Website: lowes
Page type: billing-address
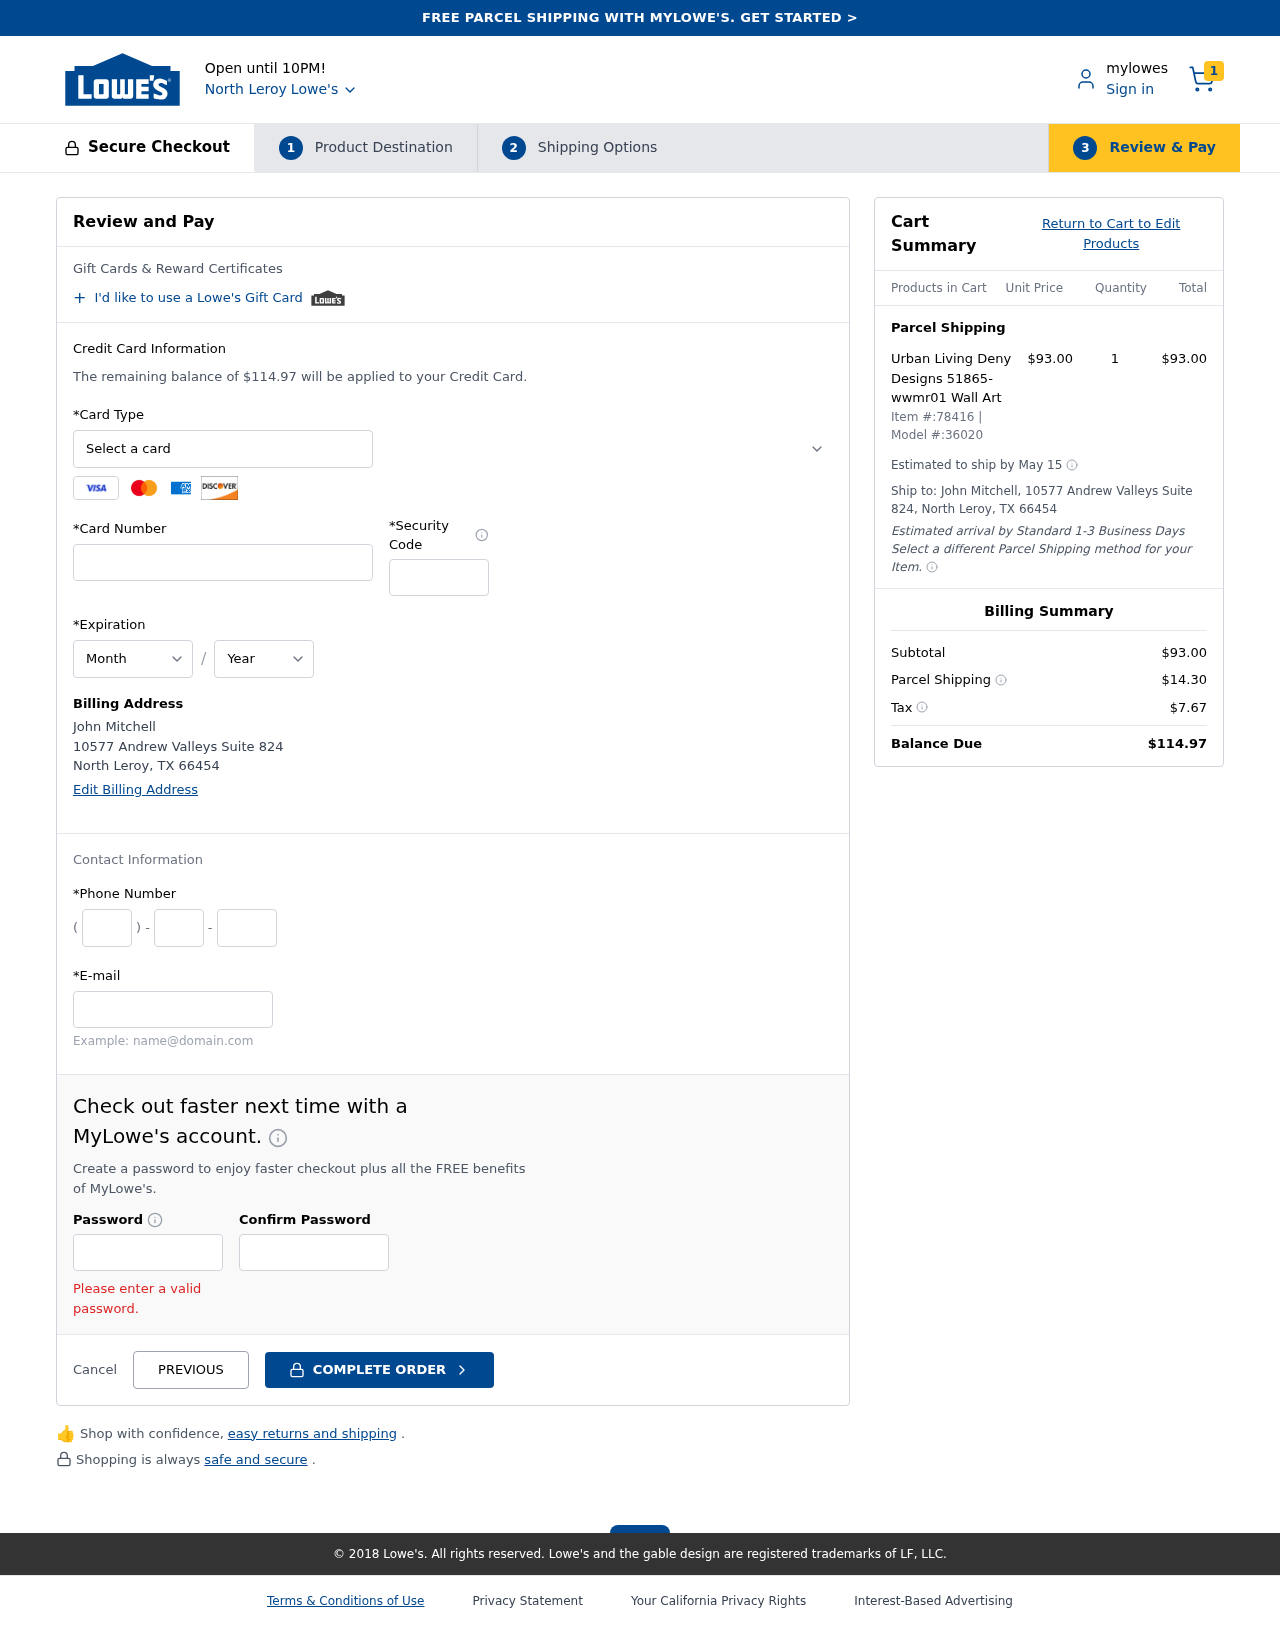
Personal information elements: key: PII_CARD_CVV
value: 843
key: PII_CARD_EXPIRY_MONTH
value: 11
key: PII_CARD_EXPIRY_YEAR
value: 29
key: PII_CARD_NUMBER
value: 4870 9720 6881 4796
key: PII_CARD_TYPE
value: Visa
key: PII_CITY
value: North Leroy
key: PII_CITY_STATE_ZIP
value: North Leroy, TX 66454
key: PII_EMAIL
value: johnmitchell@hotmail.com
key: PII_FULLNAME
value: John Mitchell
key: PII_PHONE_AREA
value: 327
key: PII_PHONE_PREFIX
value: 813
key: PII_PHONE_SUFFIX
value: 3676
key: PII_STREET
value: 10577 Andrew Valleys Suite 824
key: PII_FULLNAME2
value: John Mitchell
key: PII_STATE_ABBR
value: TX
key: PII_POSTCODE
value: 66454
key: PII_POSTCODE_FULL
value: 66454
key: PII_CITY_STATE
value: North Leroy, TX
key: PII_POSTCODE_NUMERIC
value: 66454
Product elements: key: PRODUCT1_NAME
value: Urban Living Deny Designs 51865-wwmr01 Wall Art
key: PRODUCT1_PRICE
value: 93
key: PRODUCT1_QUANTITY
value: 1
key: PRODUCT_ITEM_NUMBER
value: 78416
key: PRODUCT_MODEL_NUMBER
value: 36020
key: PRODUCT1_LINE_TOTAL
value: $93.00
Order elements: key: ORDER_NUM_ITEMS
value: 1
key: ORDER_TOTAL
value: $114.97
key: ORDER_SHIPPING_DATE
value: May 15
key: ORDER_SUBTOTAL
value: $93.00
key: ORDER_SHIPPING_COST
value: $14.30
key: ORDER_TAX
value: $7.67